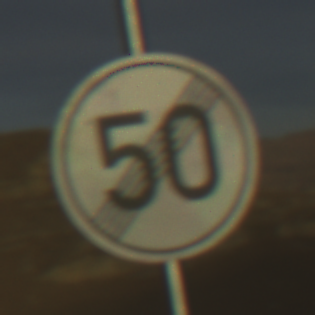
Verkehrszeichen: EndeGeschwindigkeit50
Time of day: SunriseSunset
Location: Outdoor (Nature)
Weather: PartlyCloudy
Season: NotSpecified
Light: Natural